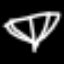
Label: diamond